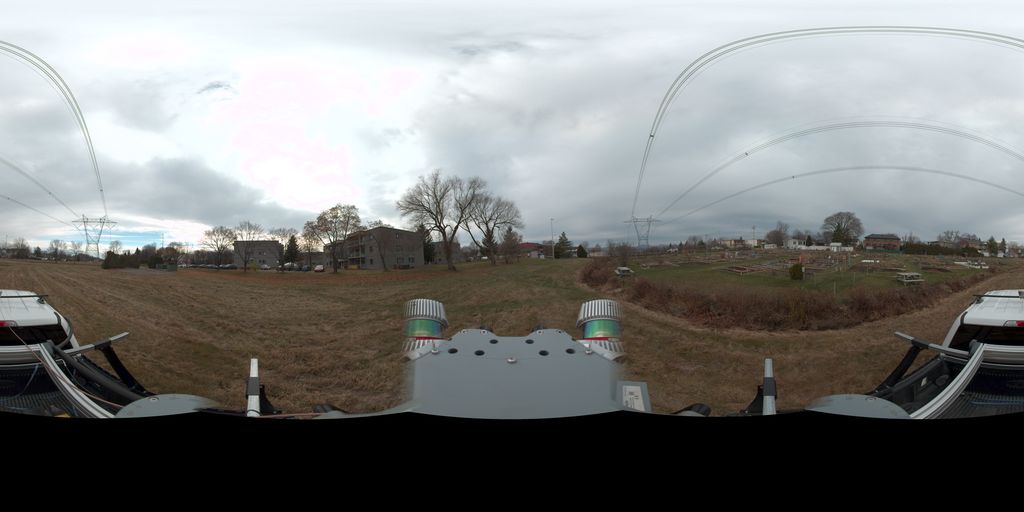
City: quebec_city